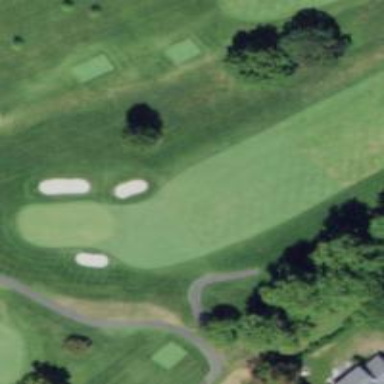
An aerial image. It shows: View of golf hole.